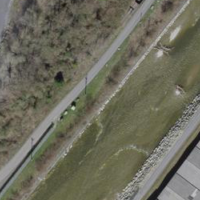
EUNIS habitat code: 57
Species observed at this site:
Dipsacus fullonum